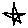
Label: star